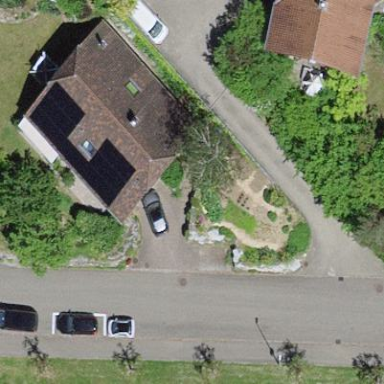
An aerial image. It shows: Detached building with half-hipped roof shape.